Aerial crown-view tile of a tropical tree (Barro Colorado Island, Panama), acquired 20250217:
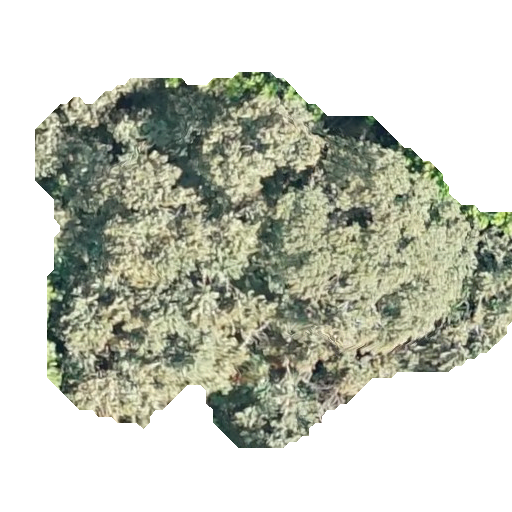
Species: Luehea seemannii
GBIF accepted scientific name: Luehea seemannii
Crown area: 193.6 m²